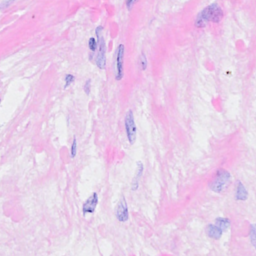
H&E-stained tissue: Breast